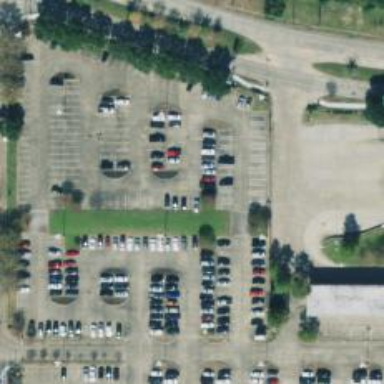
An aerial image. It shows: Parking space is available.